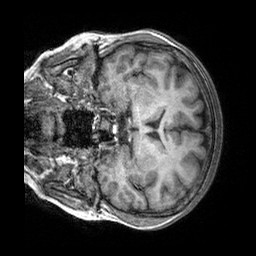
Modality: T1w
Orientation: coronal
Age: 25
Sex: female
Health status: healthy
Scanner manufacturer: siemens
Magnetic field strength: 3 T
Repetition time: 2.3 s
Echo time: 0.00303 s